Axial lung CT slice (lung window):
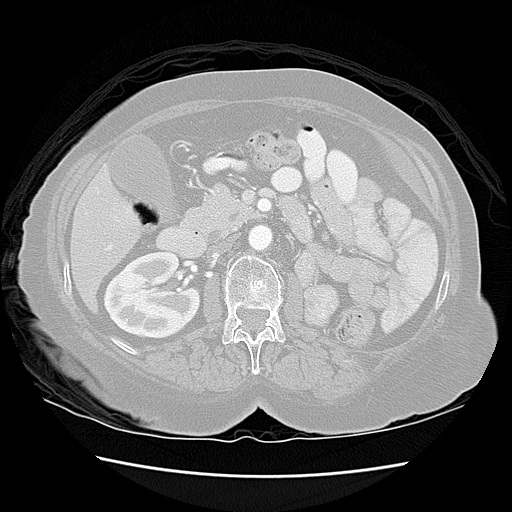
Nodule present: no